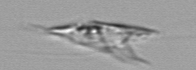
Label: Chrysochromulina_lanceolata